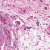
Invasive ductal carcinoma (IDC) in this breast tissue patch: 0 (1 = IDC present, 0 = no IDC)